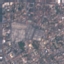
Land use / land cover class: Residential